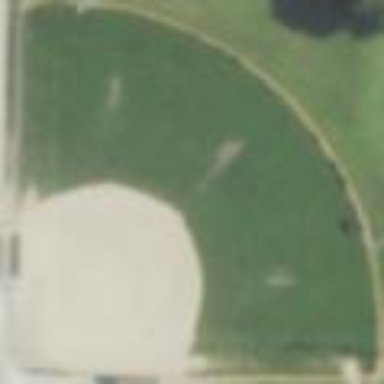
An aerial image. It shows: Softball pitch for baseball.